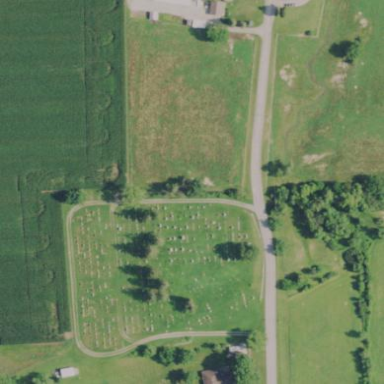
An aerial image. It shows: Grave yard.